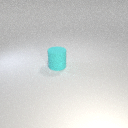
large cyan rubber cylinder